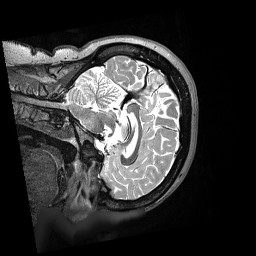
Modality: T2w
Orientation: sagittal
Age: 42
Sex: female